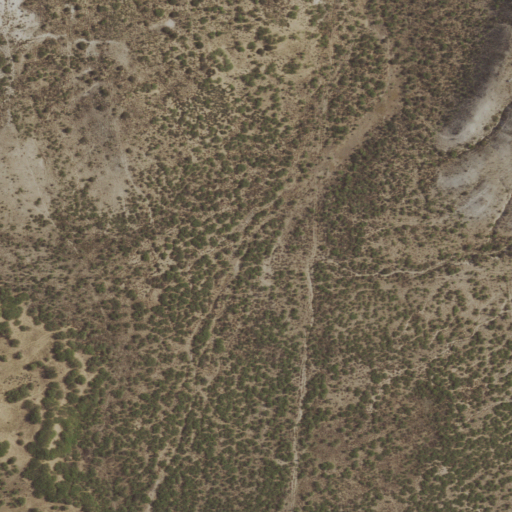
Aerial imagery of valley in New Mexico named Rattlesnake Canyon containing shrub, woody wetlands, and open development